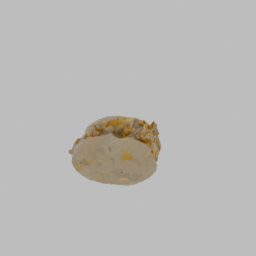
Label: nature